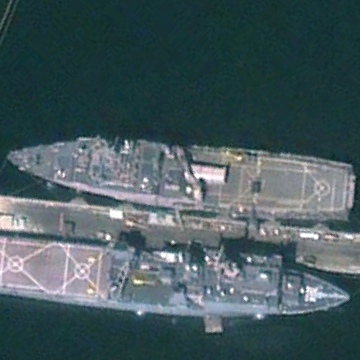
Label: combat